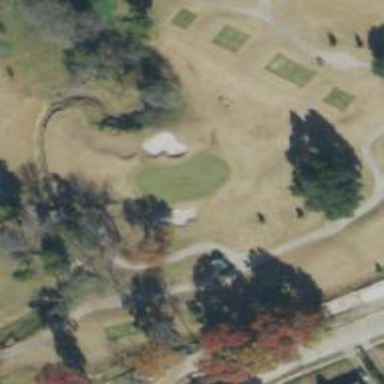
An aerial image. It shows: Service road used as golf cart path.